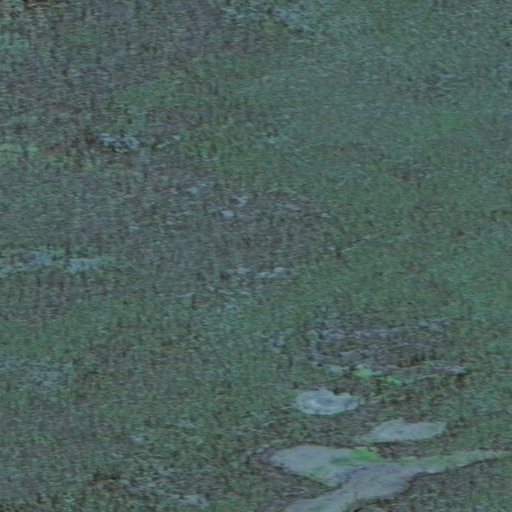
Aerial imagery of cape in Alaska named Flat Point containing only unknown